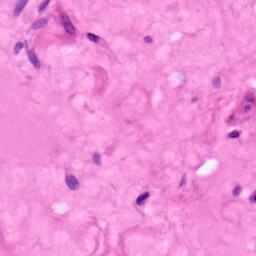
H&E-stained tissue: Pancreatic